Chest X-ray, AP view. Patient: 47 years old, sex M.
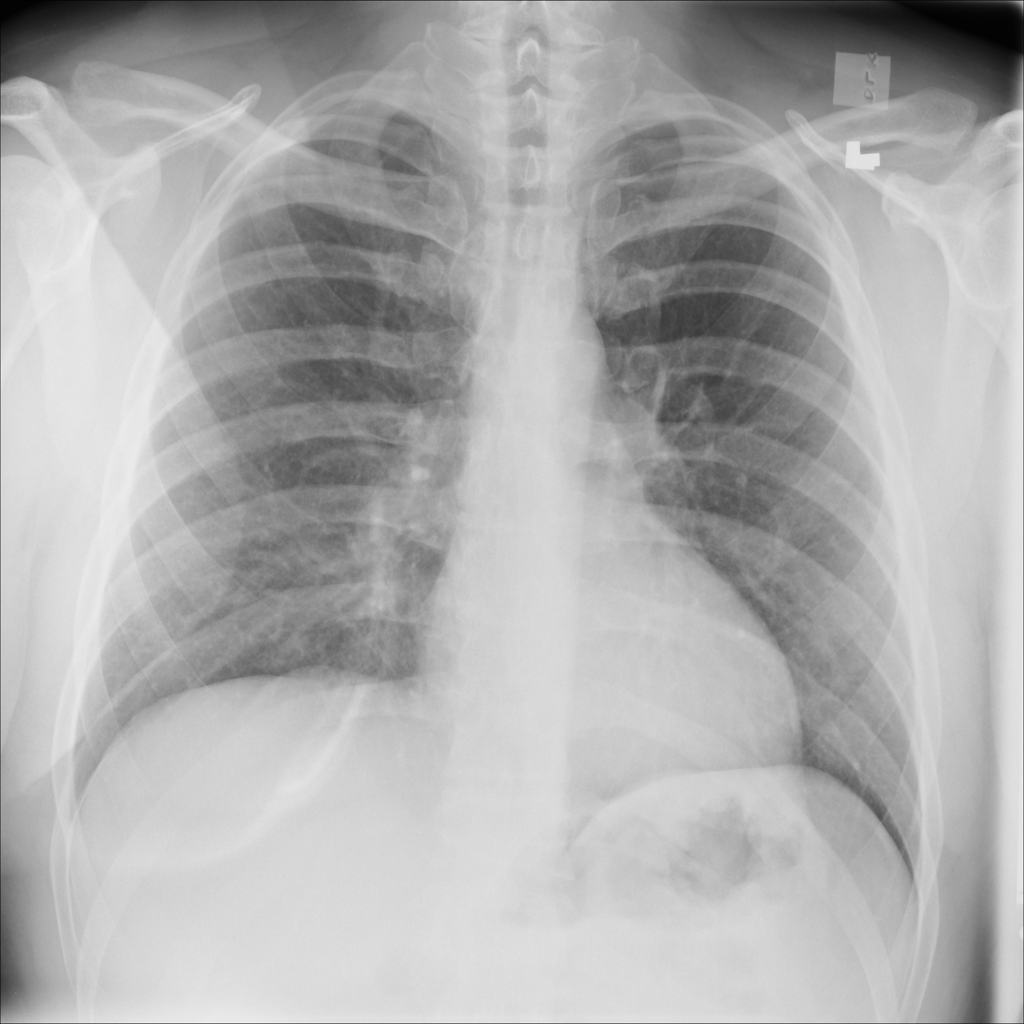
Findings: No Finding